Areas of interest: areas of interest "School"
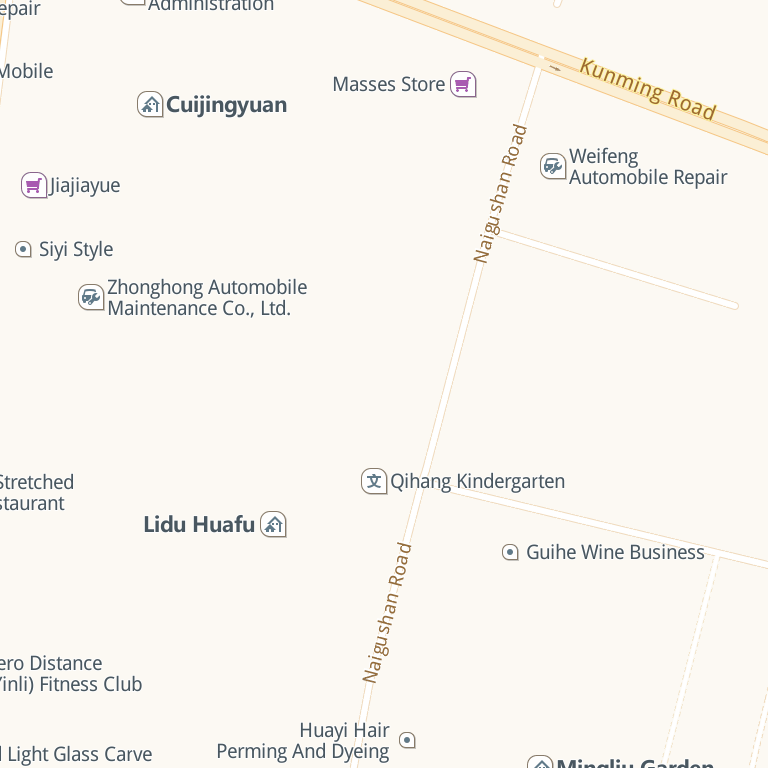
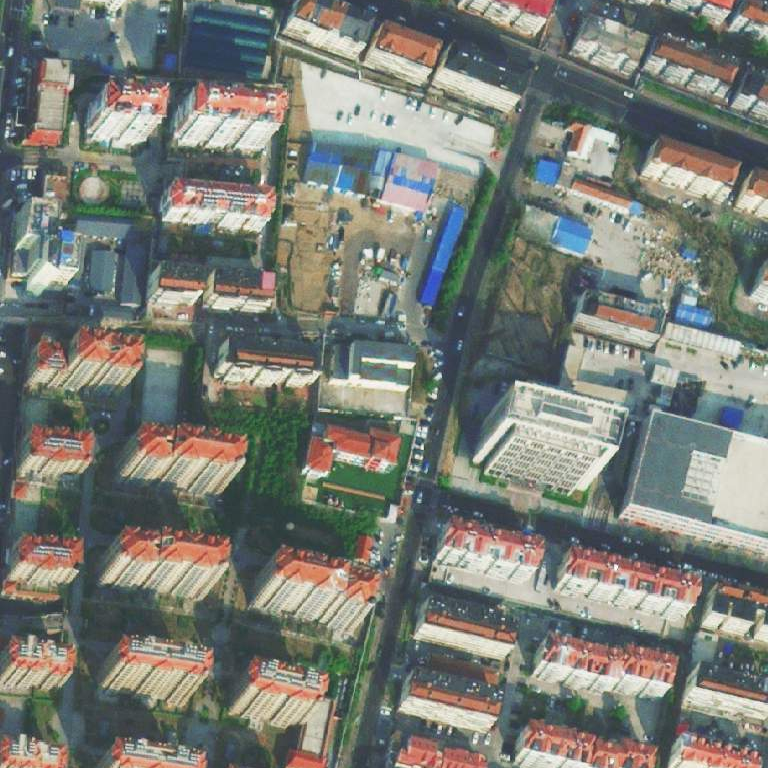